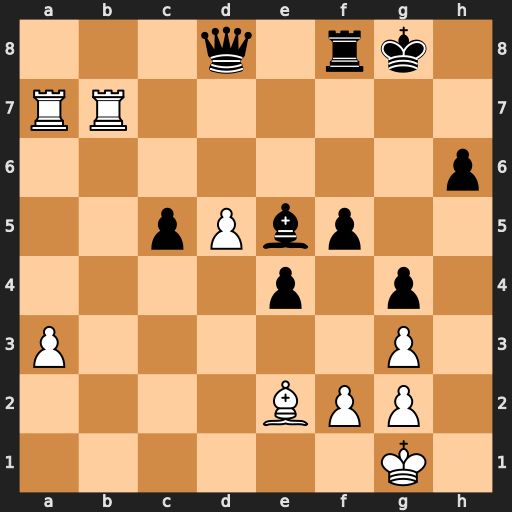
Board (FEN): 3q1rk1/RR6/7p/2pPbp2/4p1p1/P5P1/4BPP1/6K1
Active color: w
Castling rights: -
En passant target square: -
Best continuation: d6 Qg5 Bc4+